Question: I need to show the sum of the 'count' column from this 'datagridview', but I don't know how I can get to the data in the datagridview.
When I click on the button, I want to show '94' in 'label1'.
How can this be done?

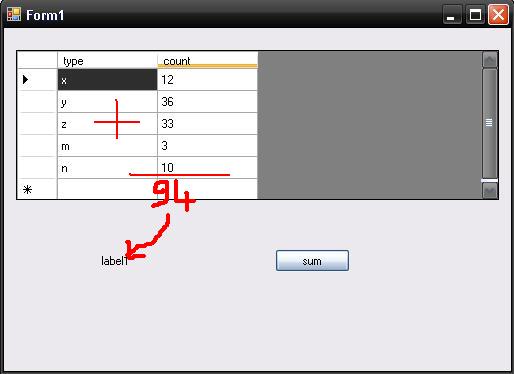
Answer: '''
int sum = 0;
for (int i = 0; i < dataGridView1.Rows.Count; ++i)
{
sum += Convert.ToInt32(dataGridView1.Rows[i].Cells[1].Value);
}
label1.Text = sum.ToString();
'''